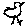
Label: bird